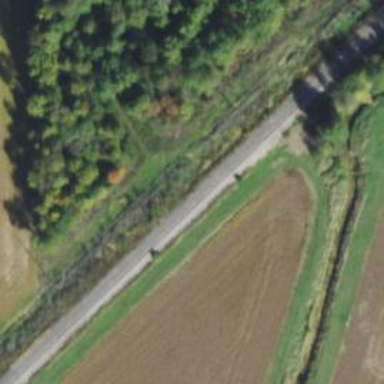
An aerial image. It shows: Railway track.